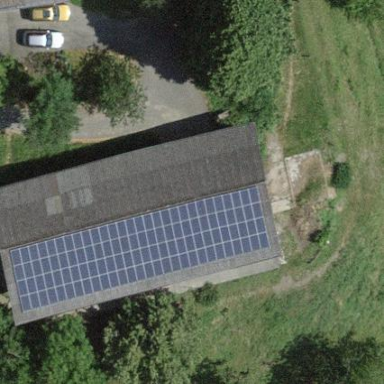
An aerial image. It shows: Solar power generator utilizing photovoltaic technology with solar photovoltaic panels.